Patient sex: F
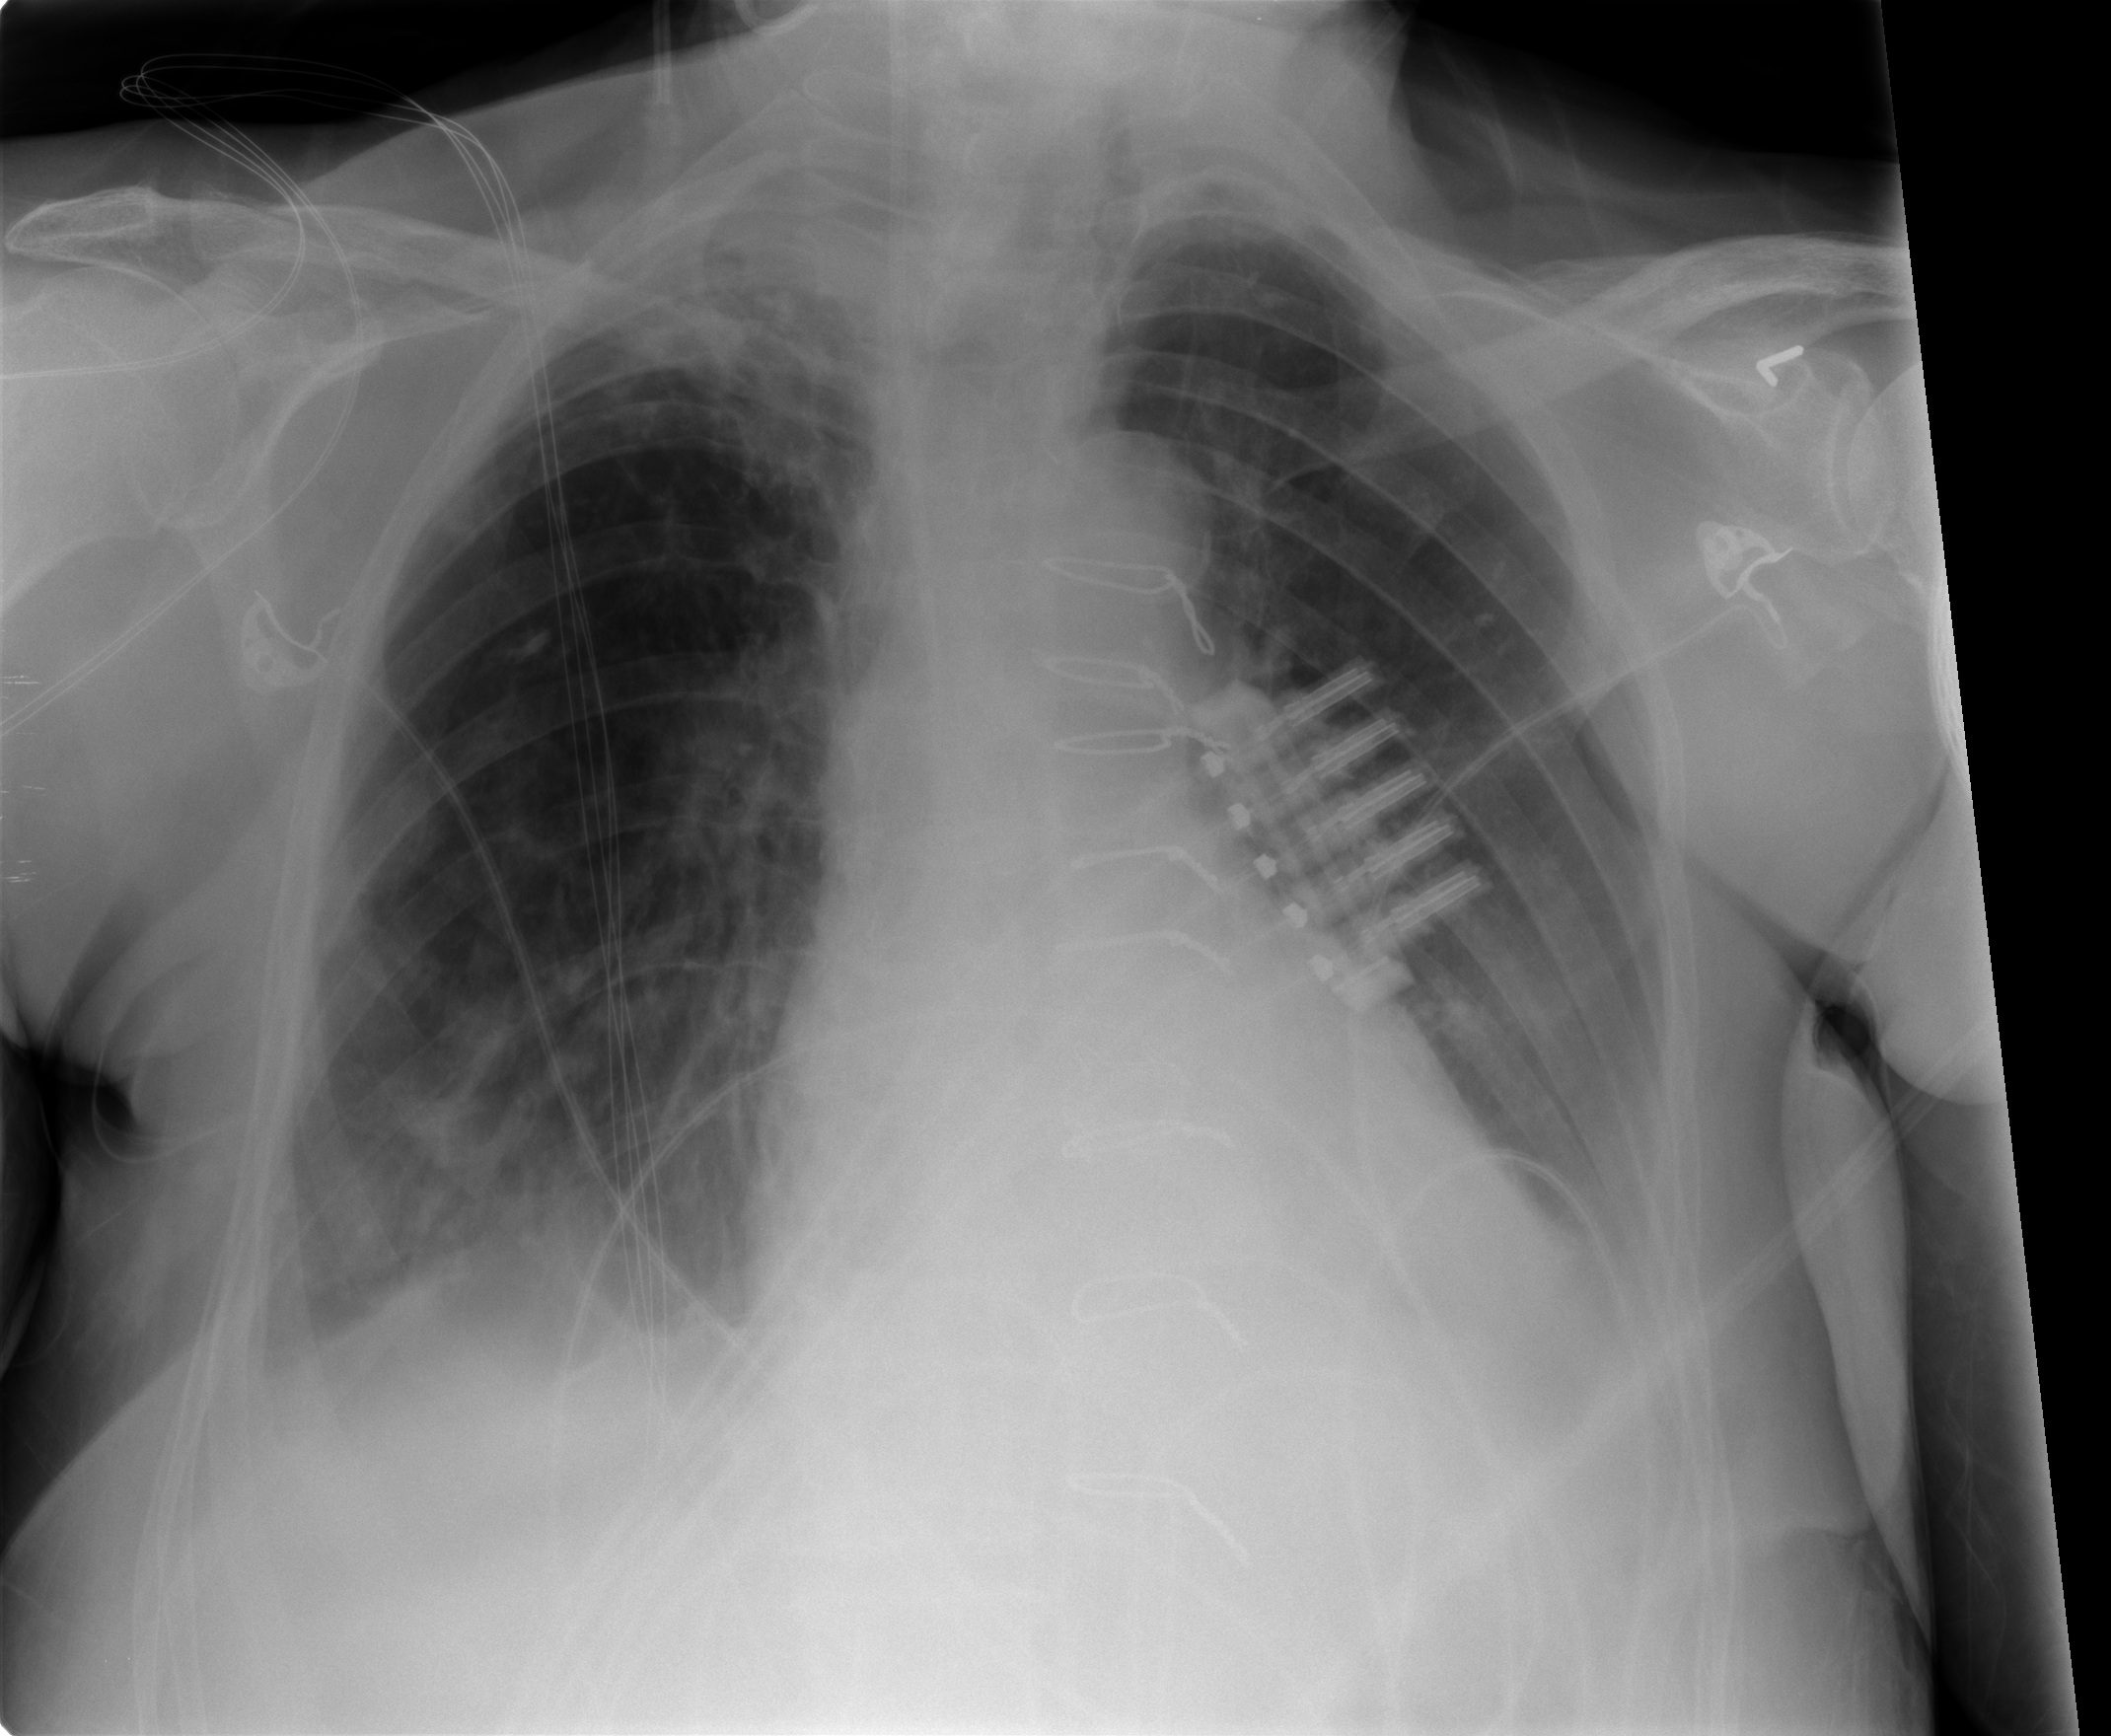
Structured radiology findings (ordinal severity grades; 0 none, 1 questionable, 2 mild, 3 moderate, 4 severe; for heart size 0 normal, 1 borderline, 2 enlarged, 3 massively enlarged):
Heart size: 2
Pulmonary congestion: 2
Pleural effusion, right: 2
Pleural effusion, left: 2
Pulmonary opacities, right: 0
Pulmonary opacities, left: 0
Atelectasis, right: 2
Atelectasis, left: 2